Question: Recently I asked the question <URL>. The answer was exactly what i was looking for, but today i'm looking for a way to show the edge valuation on the final picture.
The edge valuation is added like this :
'''
import networkx as nx
from nxpd import draw # If another library do the same or nearly the same
# output of nxpd and answer to the question, that's
# not an issue
import random
G = nx.Graph()
G.add_nodes_from([1,2])
G.add_edge(1, 2, weight=random.randint(1, 10))
draw(G, show='ipynb')
'''
And the result is here.

I read the 'help' of 'nxpd.draw' (didn't see any web documentation), but i didn't find anything.
Is there a way to print the edge value ?
: also, if there's a way to give a formating function, this could be good. For example :
'''
def edge_formater(graph, edge):
return "My edge %s" % graph.get_edge_value(edge[0], edge[1], "weight")
'''
: If there's another library than nxpd doing nearly the same output, it's not an issue
: has to work with 'nx.{Graph|DiGraph|MultiGraph|MultiDiGraph}'
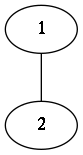
Answer: If you look at the <URL> calls 'to_pydot' which filters the graph attributes like:
'''
if attr_type == 'edge':
accepted = pydot.EDGE_ATTRIBUTES
elif attr_type == 'graph':
accepted = pydot.GRAPH_ATTRIBUTES
elif attr_type == 'node':
accepted = pydot.NODE_ATTRIBUTES
else:
raise Exception("Invalid attr_type.")
d = dict( [(k,v) for (k,v) in attrs.items() if k in accepted] )
'''
If you look up <URL> you find the 'pydot.EDGE_ATTRIBUTES' which contains valid Graphviz-attributes. The 'weight' strictly refers to edge-weight by Graphviz if I recall, and 'label' is probably the attribute you need. Try:
'''
G = nx.Graph()
G.add_nodes_from([1,2])
weight=random.randint(1, 10)
G.add_edge(1, 2, weight=weight, label=str(weight))
'''
---
Note that I haven't been able to test if this works, just downvote if it doesn't.